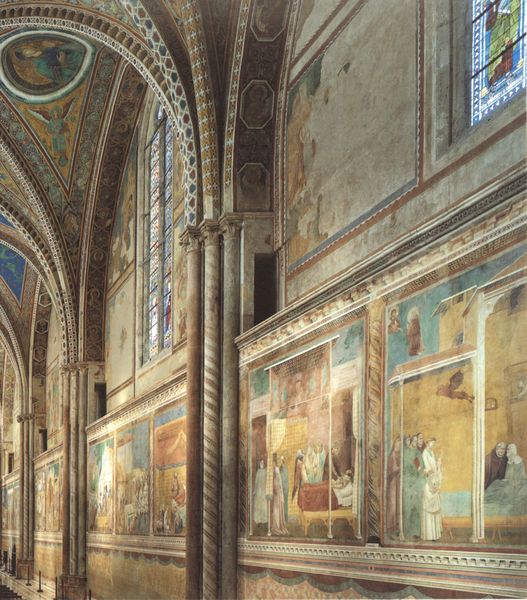
Titel: Franziskuszyklus in S. Francesco
Künstler: Giotto di Bondone
Standort: Assisi, S. Francesco (EU - I - Toskana)
Schlagwörter: blau, gemälde, gelb, grün, bunt, fenster, grau, marmor, säule, säulen, rot, malerei, alt, wand, barock, bibel, kirche, gotik, bilder, italien, farben, rundbogen, wandmalerei, stil, bögen, gewölbe, religion, mosaik, kunst, franz, verziert, schnörkel, sandstein, bündelpfeiler, dienste, spitzbogen, mittelalter, fresken, kapelle, franziskus, könige, fresko, gothik, maria, fesnter, kriche, kirchenfenster, frescen, unterkirche, wunder, franz von assisi, giotto, assisi, fesko, oberkirche, franciscus, bpgen, l, oberkapelle, verkündung maria, kirhcenfenster, fresoco, hagiografie